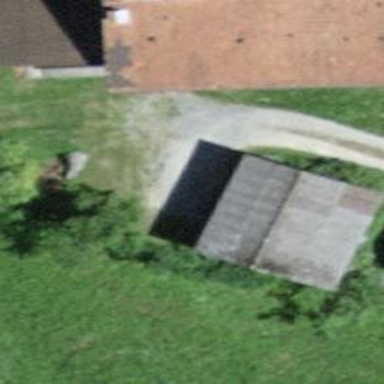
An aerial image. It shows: Shed.